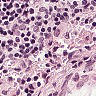
Metastatic tissue present: no